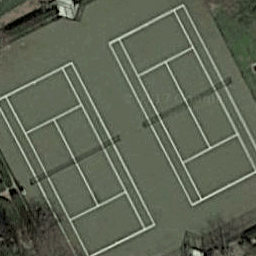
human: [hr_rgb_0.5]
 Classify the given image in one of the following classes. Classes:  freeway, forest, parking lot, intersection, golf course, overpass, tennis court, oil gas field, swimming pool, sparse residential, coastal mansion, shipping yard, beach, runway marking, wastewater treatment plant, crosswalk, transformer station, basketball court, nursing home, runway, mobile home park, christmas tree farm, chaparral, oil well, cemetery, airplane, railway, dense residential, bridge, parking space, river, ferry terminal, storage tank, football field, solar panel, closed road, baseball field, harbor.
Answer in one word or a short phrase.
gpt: tennis court